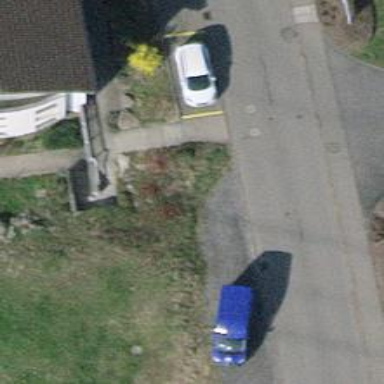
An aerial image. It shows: Road with steps.